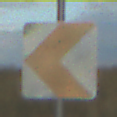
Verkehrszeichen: RichtungstafelnInKurvenKleinRechts
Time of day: SunriseSunset
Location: Outdoor (RoadRail)
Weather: PartlyCloudy
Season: NotSpecified
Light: Natural